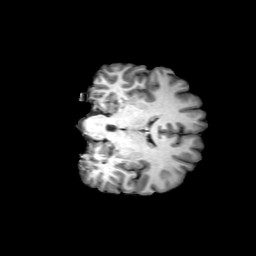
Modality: T1w
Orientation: coronal
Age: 27
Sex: male
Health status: healthy